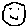
Label: smiley face